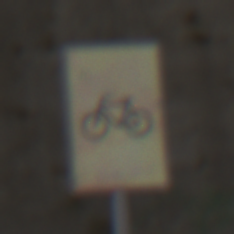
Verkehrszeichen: RadverkehrOhnePfeilsymbol
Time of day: MorningAfternoon
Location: Outdoor (Suburban)
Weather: PartlyCloudy
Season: NotSpecified
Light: Natural